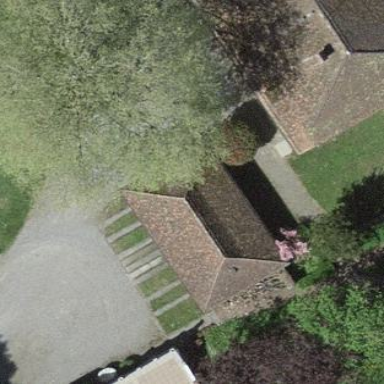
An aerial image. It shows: Garage.